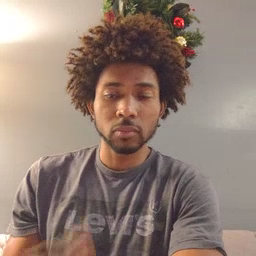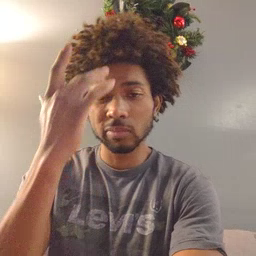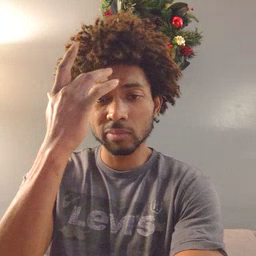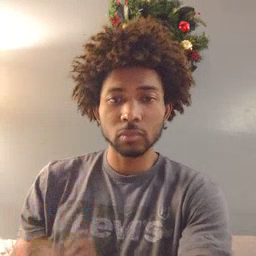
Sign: sick